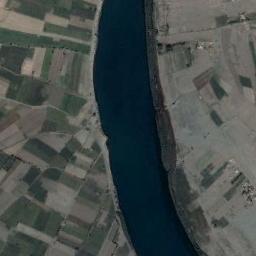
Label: river